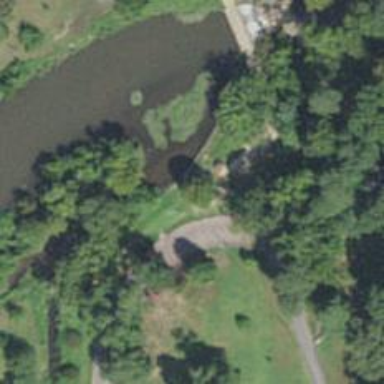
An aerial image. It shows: Disc golf tee area.